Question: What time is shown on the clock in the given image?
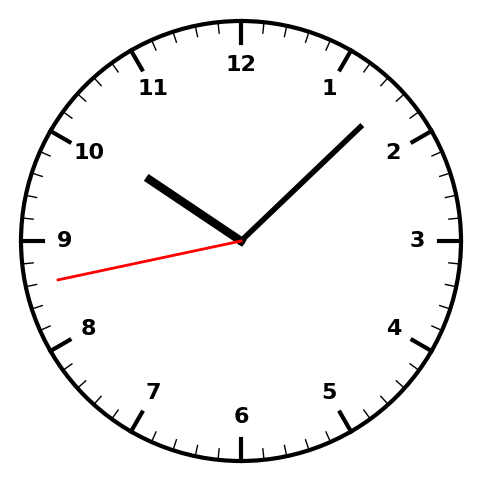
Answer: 10:07:43